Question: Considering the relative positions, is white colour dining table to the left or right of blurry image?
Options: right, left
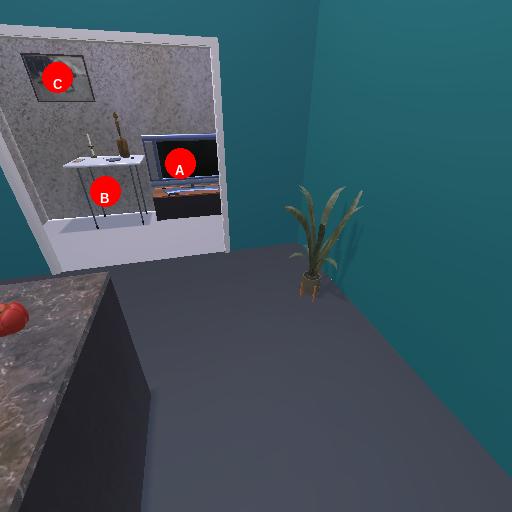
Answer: right